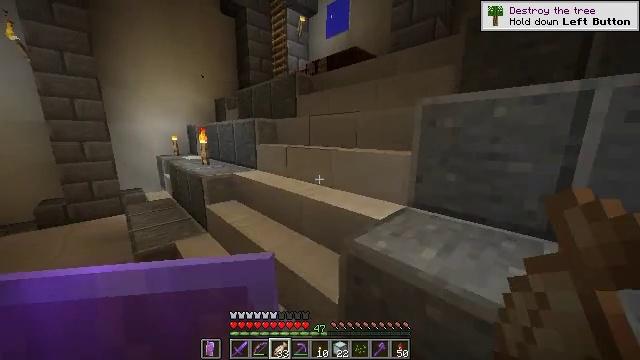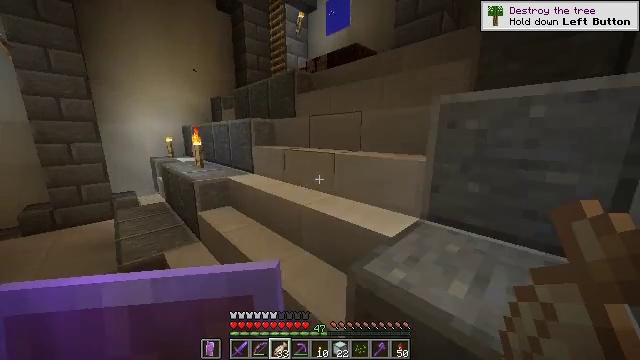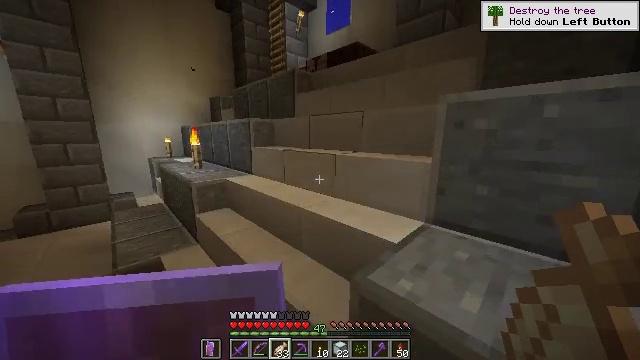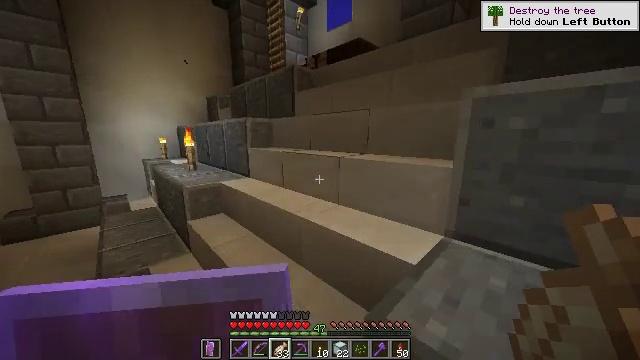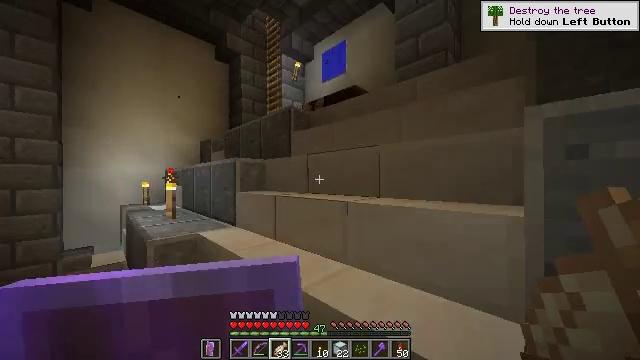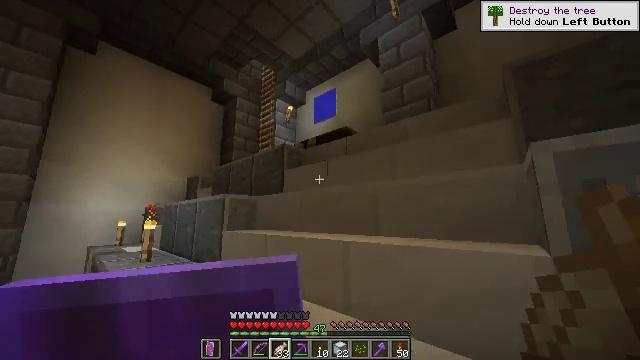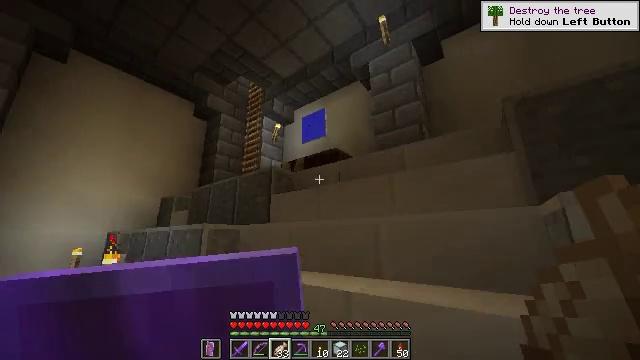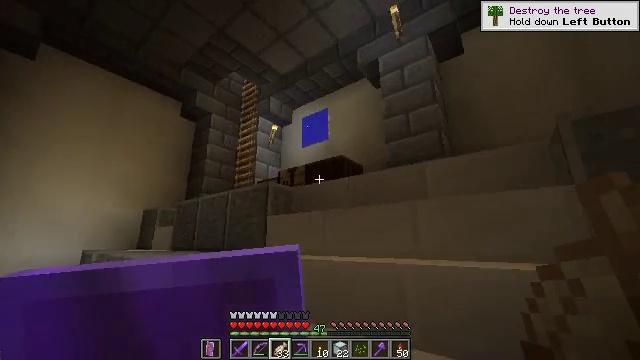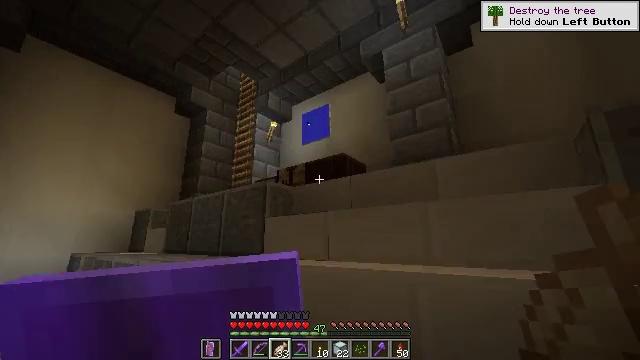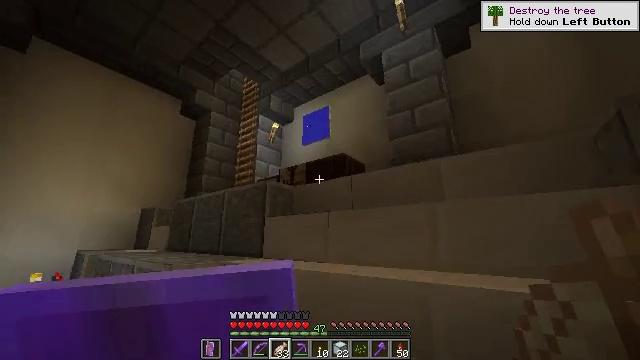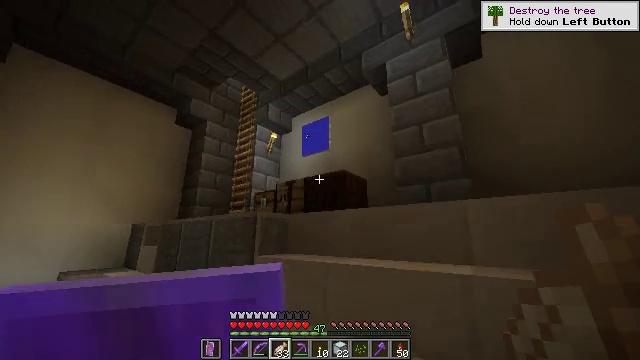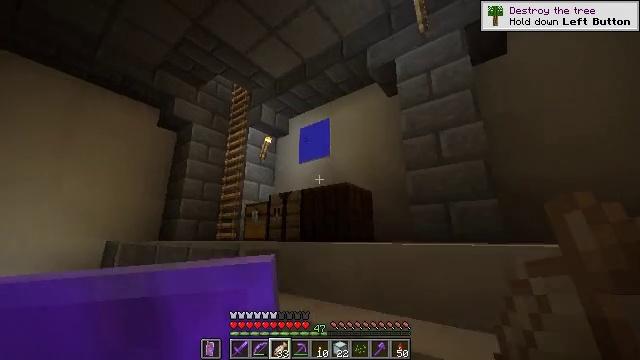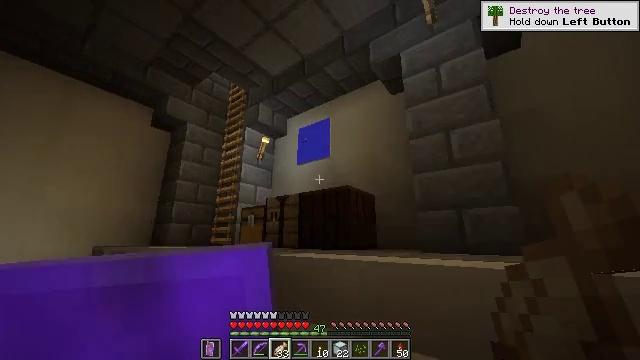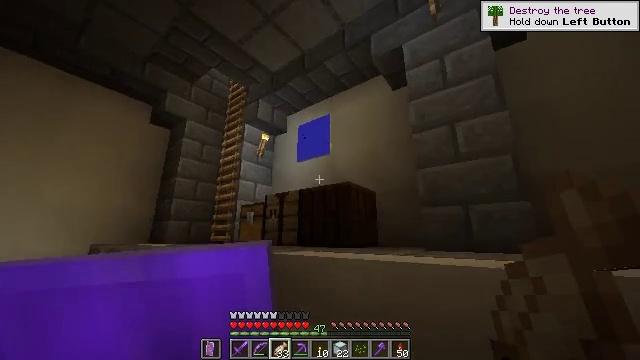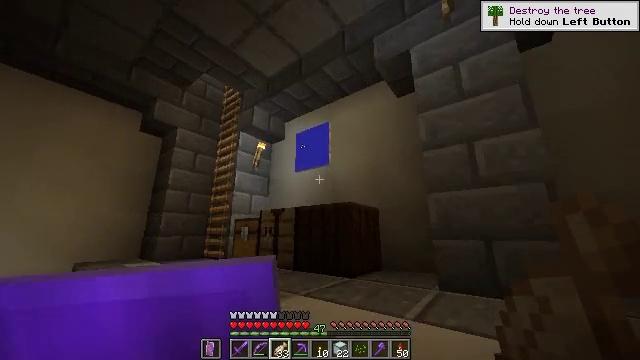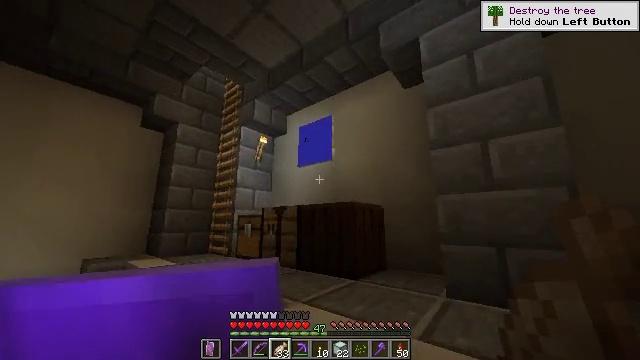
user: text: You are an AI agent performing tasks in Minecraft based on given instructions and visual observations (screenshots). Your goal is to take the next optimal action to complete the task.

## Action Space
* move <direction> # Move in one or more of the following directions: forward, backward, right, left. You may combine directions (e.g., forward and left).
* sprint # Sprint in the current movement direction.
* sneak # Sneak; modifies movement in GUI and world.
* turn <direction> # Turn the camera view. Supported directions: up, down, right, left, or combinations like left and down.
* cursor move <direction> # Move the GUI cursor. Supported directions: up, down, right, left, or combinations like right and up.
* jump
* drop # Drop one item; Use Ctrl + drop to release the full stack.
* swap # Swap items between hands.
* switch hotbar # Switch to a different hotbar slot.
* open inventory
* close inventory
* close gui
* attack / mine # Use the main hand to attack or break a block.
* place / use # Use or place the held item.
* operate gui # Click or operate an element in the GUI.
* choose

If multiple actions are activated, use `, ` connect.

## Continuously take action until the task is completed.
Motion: motion action
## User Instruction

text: Collect coarse dirt blocks.
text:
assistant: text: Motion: move forward, sprint
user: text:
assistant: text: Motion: move forward, sprint
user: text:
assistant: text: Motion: move forward, sprint
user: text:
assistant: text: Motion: move forward, sprint, turn right and up
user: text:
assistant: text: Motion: move forward, sprint, turn right and up
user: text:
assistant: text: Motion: move forward, sprint, turn right and up
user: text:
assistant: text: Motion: move forward, sprint
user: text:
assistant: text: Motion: move forward, sprint
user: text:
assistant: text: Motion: move forward, sprint
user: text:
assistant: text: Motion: move forward, sprint
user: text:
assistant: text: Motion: move forward, sprint
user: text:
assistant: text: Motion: move forward, sprint
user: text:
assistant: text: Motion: move forward, sprint
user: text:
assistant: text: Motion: move forward and move right, sprint
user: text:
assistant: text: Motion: move forward and move right, sprint, turn left and down
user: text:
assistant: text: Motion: move forward and move right, sprint, turn down
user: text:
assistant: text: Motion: move forward and move right, sprint, turn left and down
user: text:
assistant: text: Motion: move forward and move right, sprint, turn left and down
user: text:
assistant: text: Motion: move forward, sprint, turn left and down
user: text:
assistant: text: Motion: move forward, sprint, turn left and down
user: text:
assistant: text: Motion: move forward, sprint, turn left and down
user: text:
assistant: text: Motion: move forward, sprint, turn left
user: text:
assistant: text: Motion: move forward, sprint, turn left
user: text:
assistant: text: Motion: move forward, sprint, turn left
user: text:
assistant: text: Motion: move forward, sprint, turn left
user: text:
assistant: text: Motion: move forward, sprint, turn left
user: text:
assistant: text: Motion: move forward, sprint, turn left
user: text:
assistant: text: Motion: move forward, sprint
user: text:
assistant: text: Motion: move forward, sprint
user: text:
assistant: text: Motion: move forward, sprint